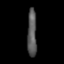
Tissue: lung
Cell type: Others
Senescence score: 0.1895
Nuclear area (px): 440
Mean DAPI intensity: 86.459